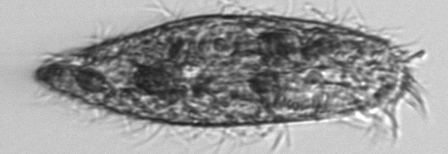
Label: Euplotes_morphotype1